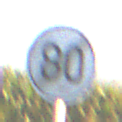
Verkehrszeichen: EndeGeschwindigkeit80
Umgebung: Outdoor, RoadRail
Tageszeit: SunriseSunset
Wetter: Clear
Licht: Natural
Jahreszeit: NotSpecified
Kontrast: HighContrast